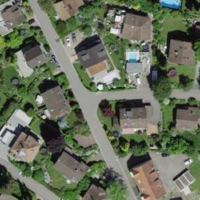
EUNIS habitat code: 55
Species observed at this site:
Cerastium tomentosum